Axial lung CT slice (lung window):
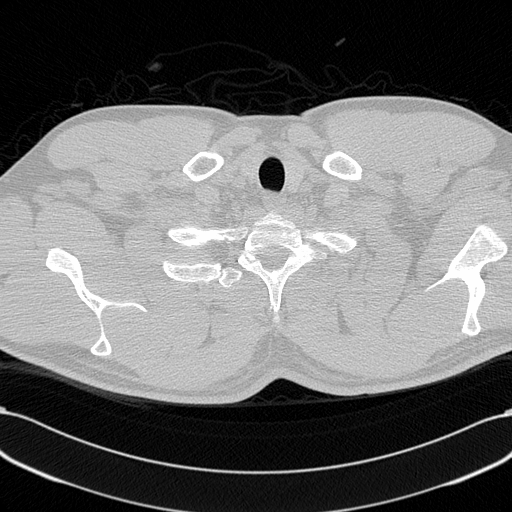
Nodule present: no